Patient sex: M
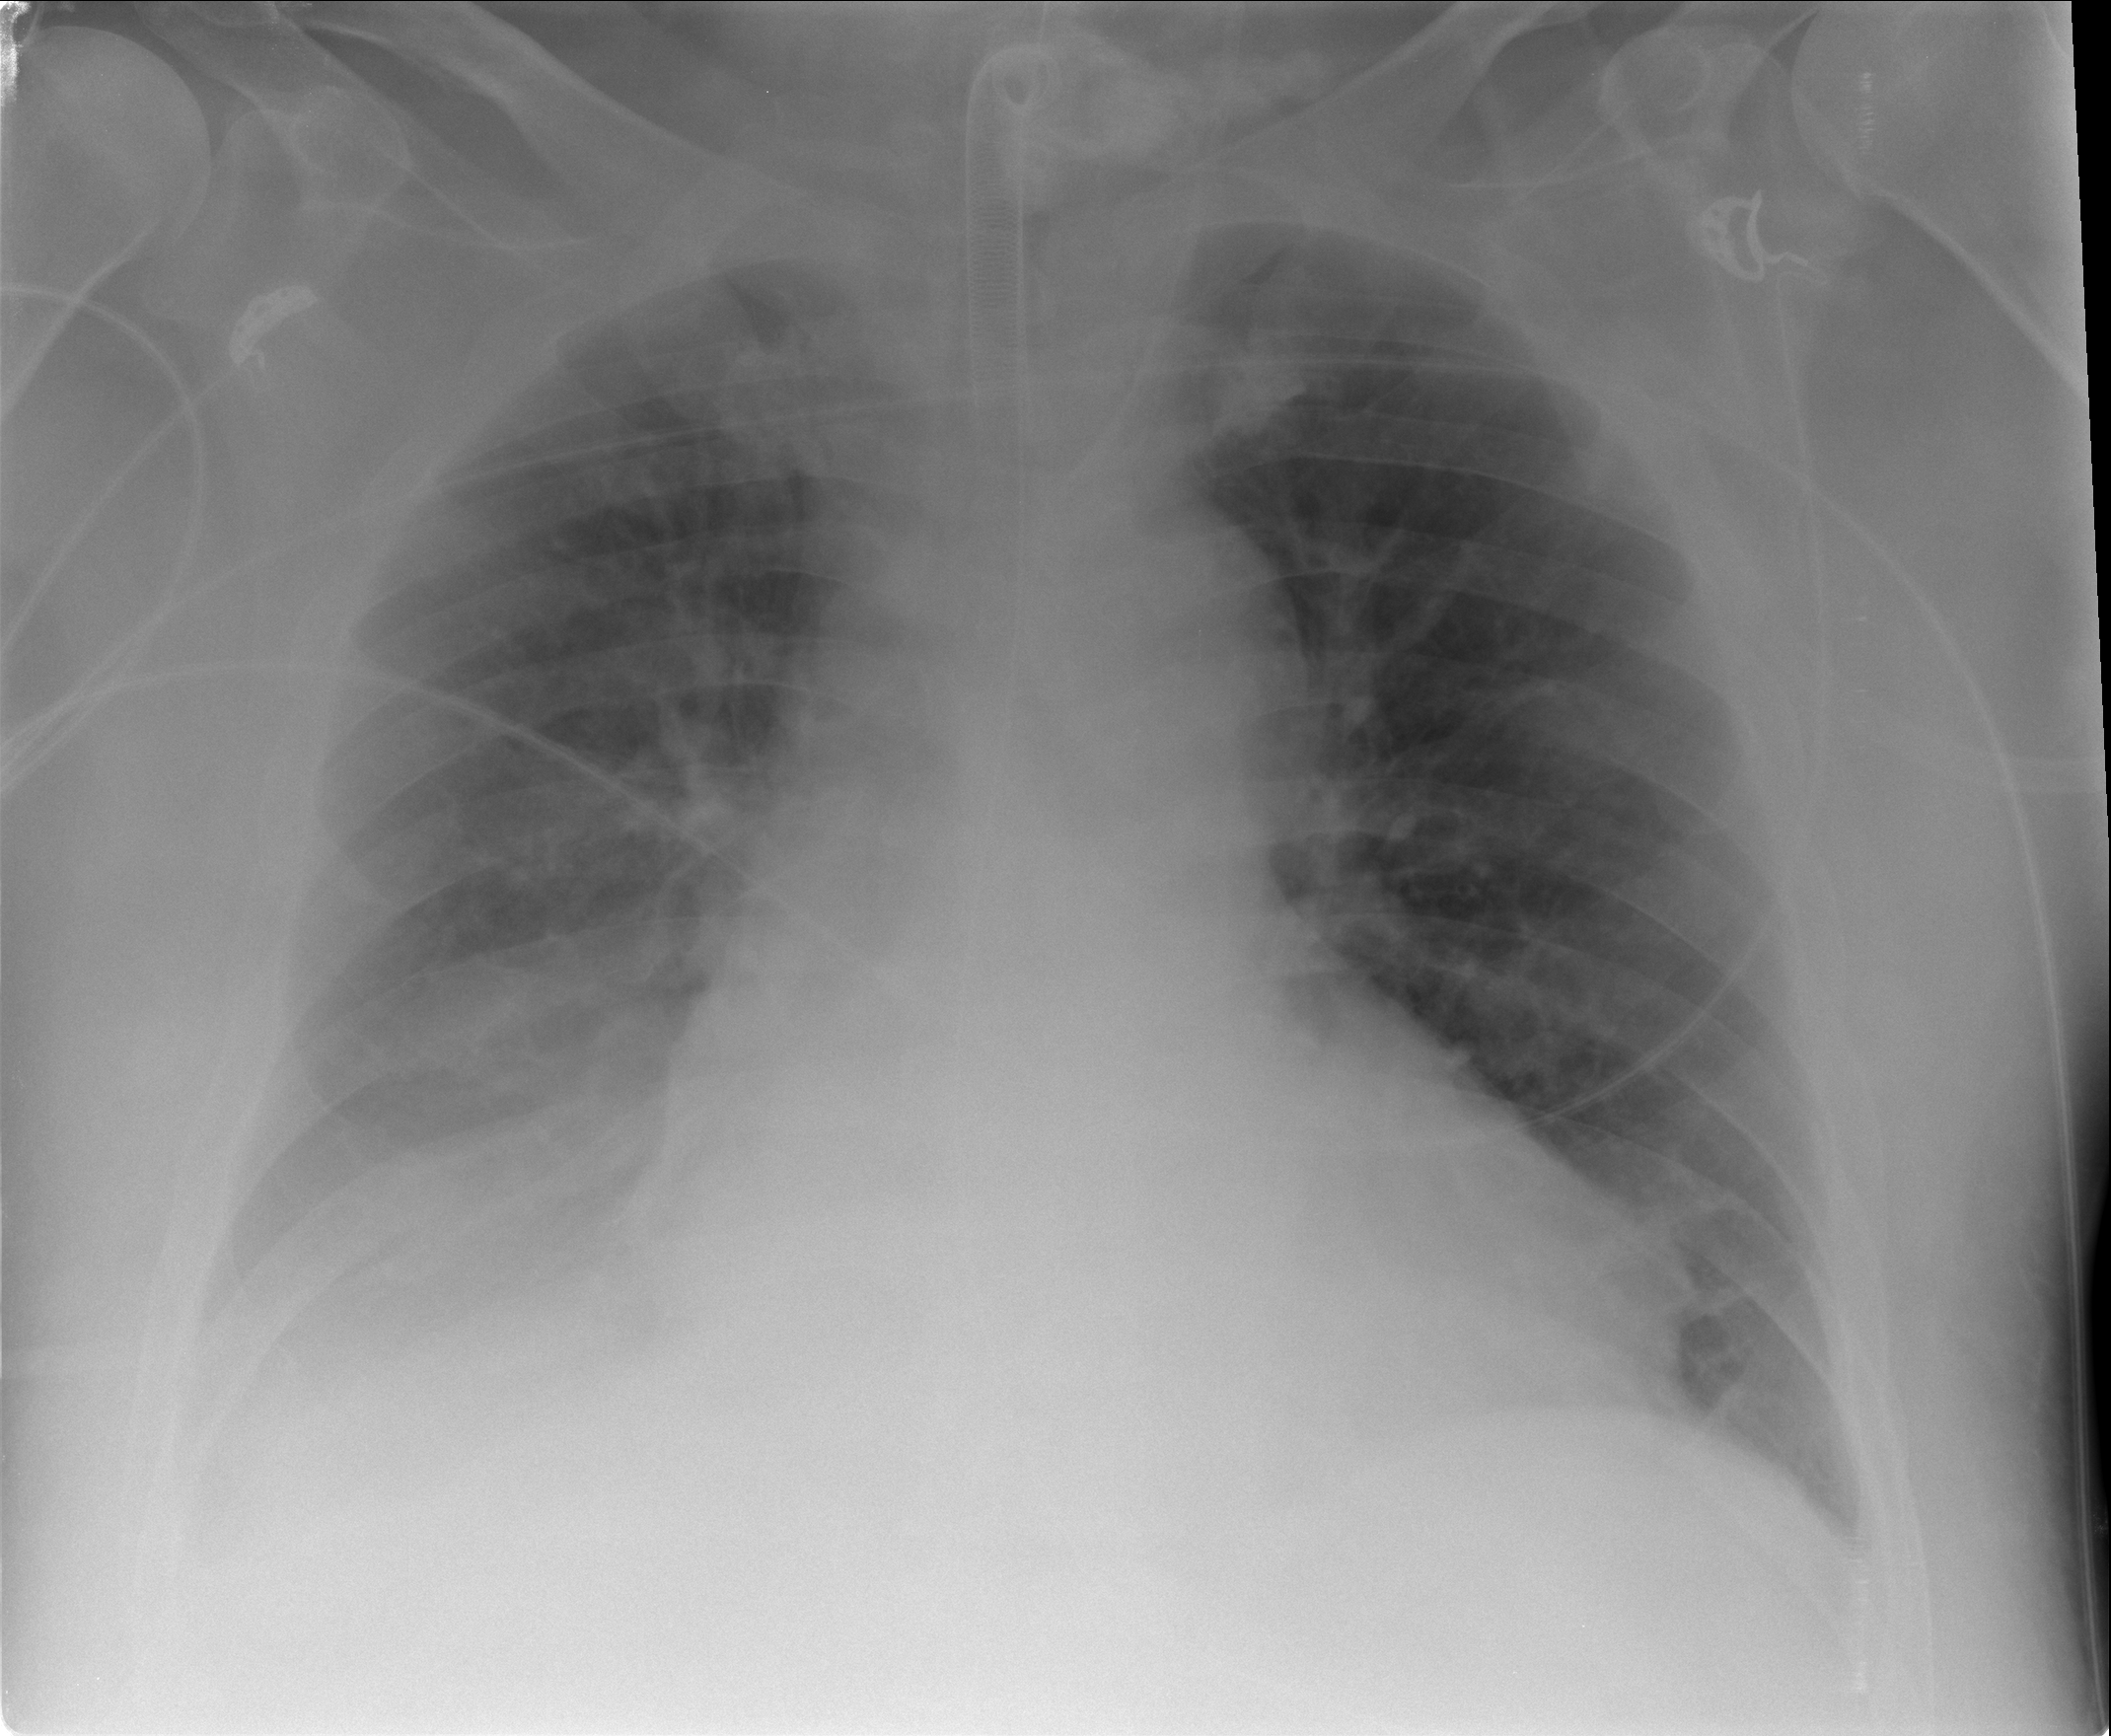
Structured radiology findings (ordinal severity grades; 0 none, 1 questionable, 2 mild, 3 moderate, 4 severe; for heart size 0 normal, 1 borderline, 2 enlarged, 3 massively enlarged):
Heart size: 2
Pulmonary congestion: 1
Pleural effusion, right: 2
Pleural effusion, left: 1
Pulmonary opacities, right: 2
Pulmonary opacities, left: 0
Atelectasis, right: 2
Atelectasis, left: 1